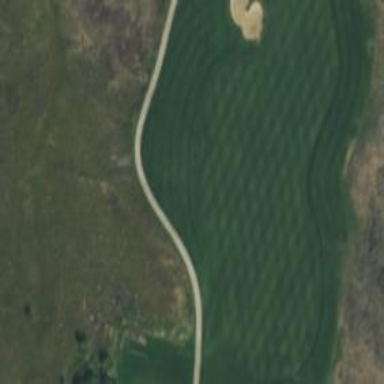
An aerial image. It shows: Well-maintained path in golf course.